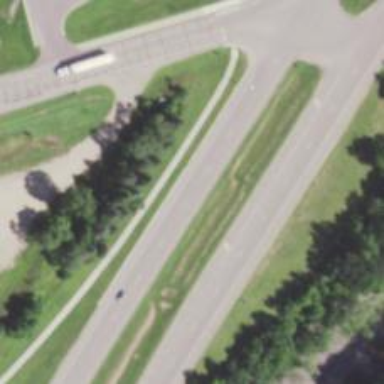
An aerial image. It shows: Asphalt road classified as trunk highway.